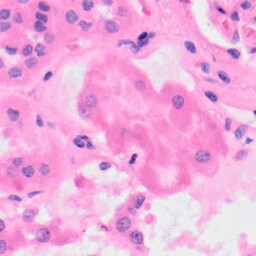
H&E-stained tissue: Kidney